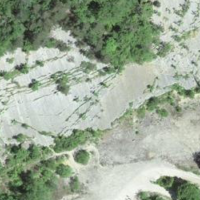
EUNIS habitat code: 44
Species observed at this site:
Lysandra bellargus
Carduus defloratus
Aglais urticae
Fagus sylvatica